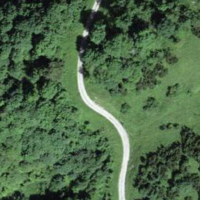
EUNIS habitat code: 23
Species observed at this site:
Saxifraga rotundifolia
Lathyrus pratensis